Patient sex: F
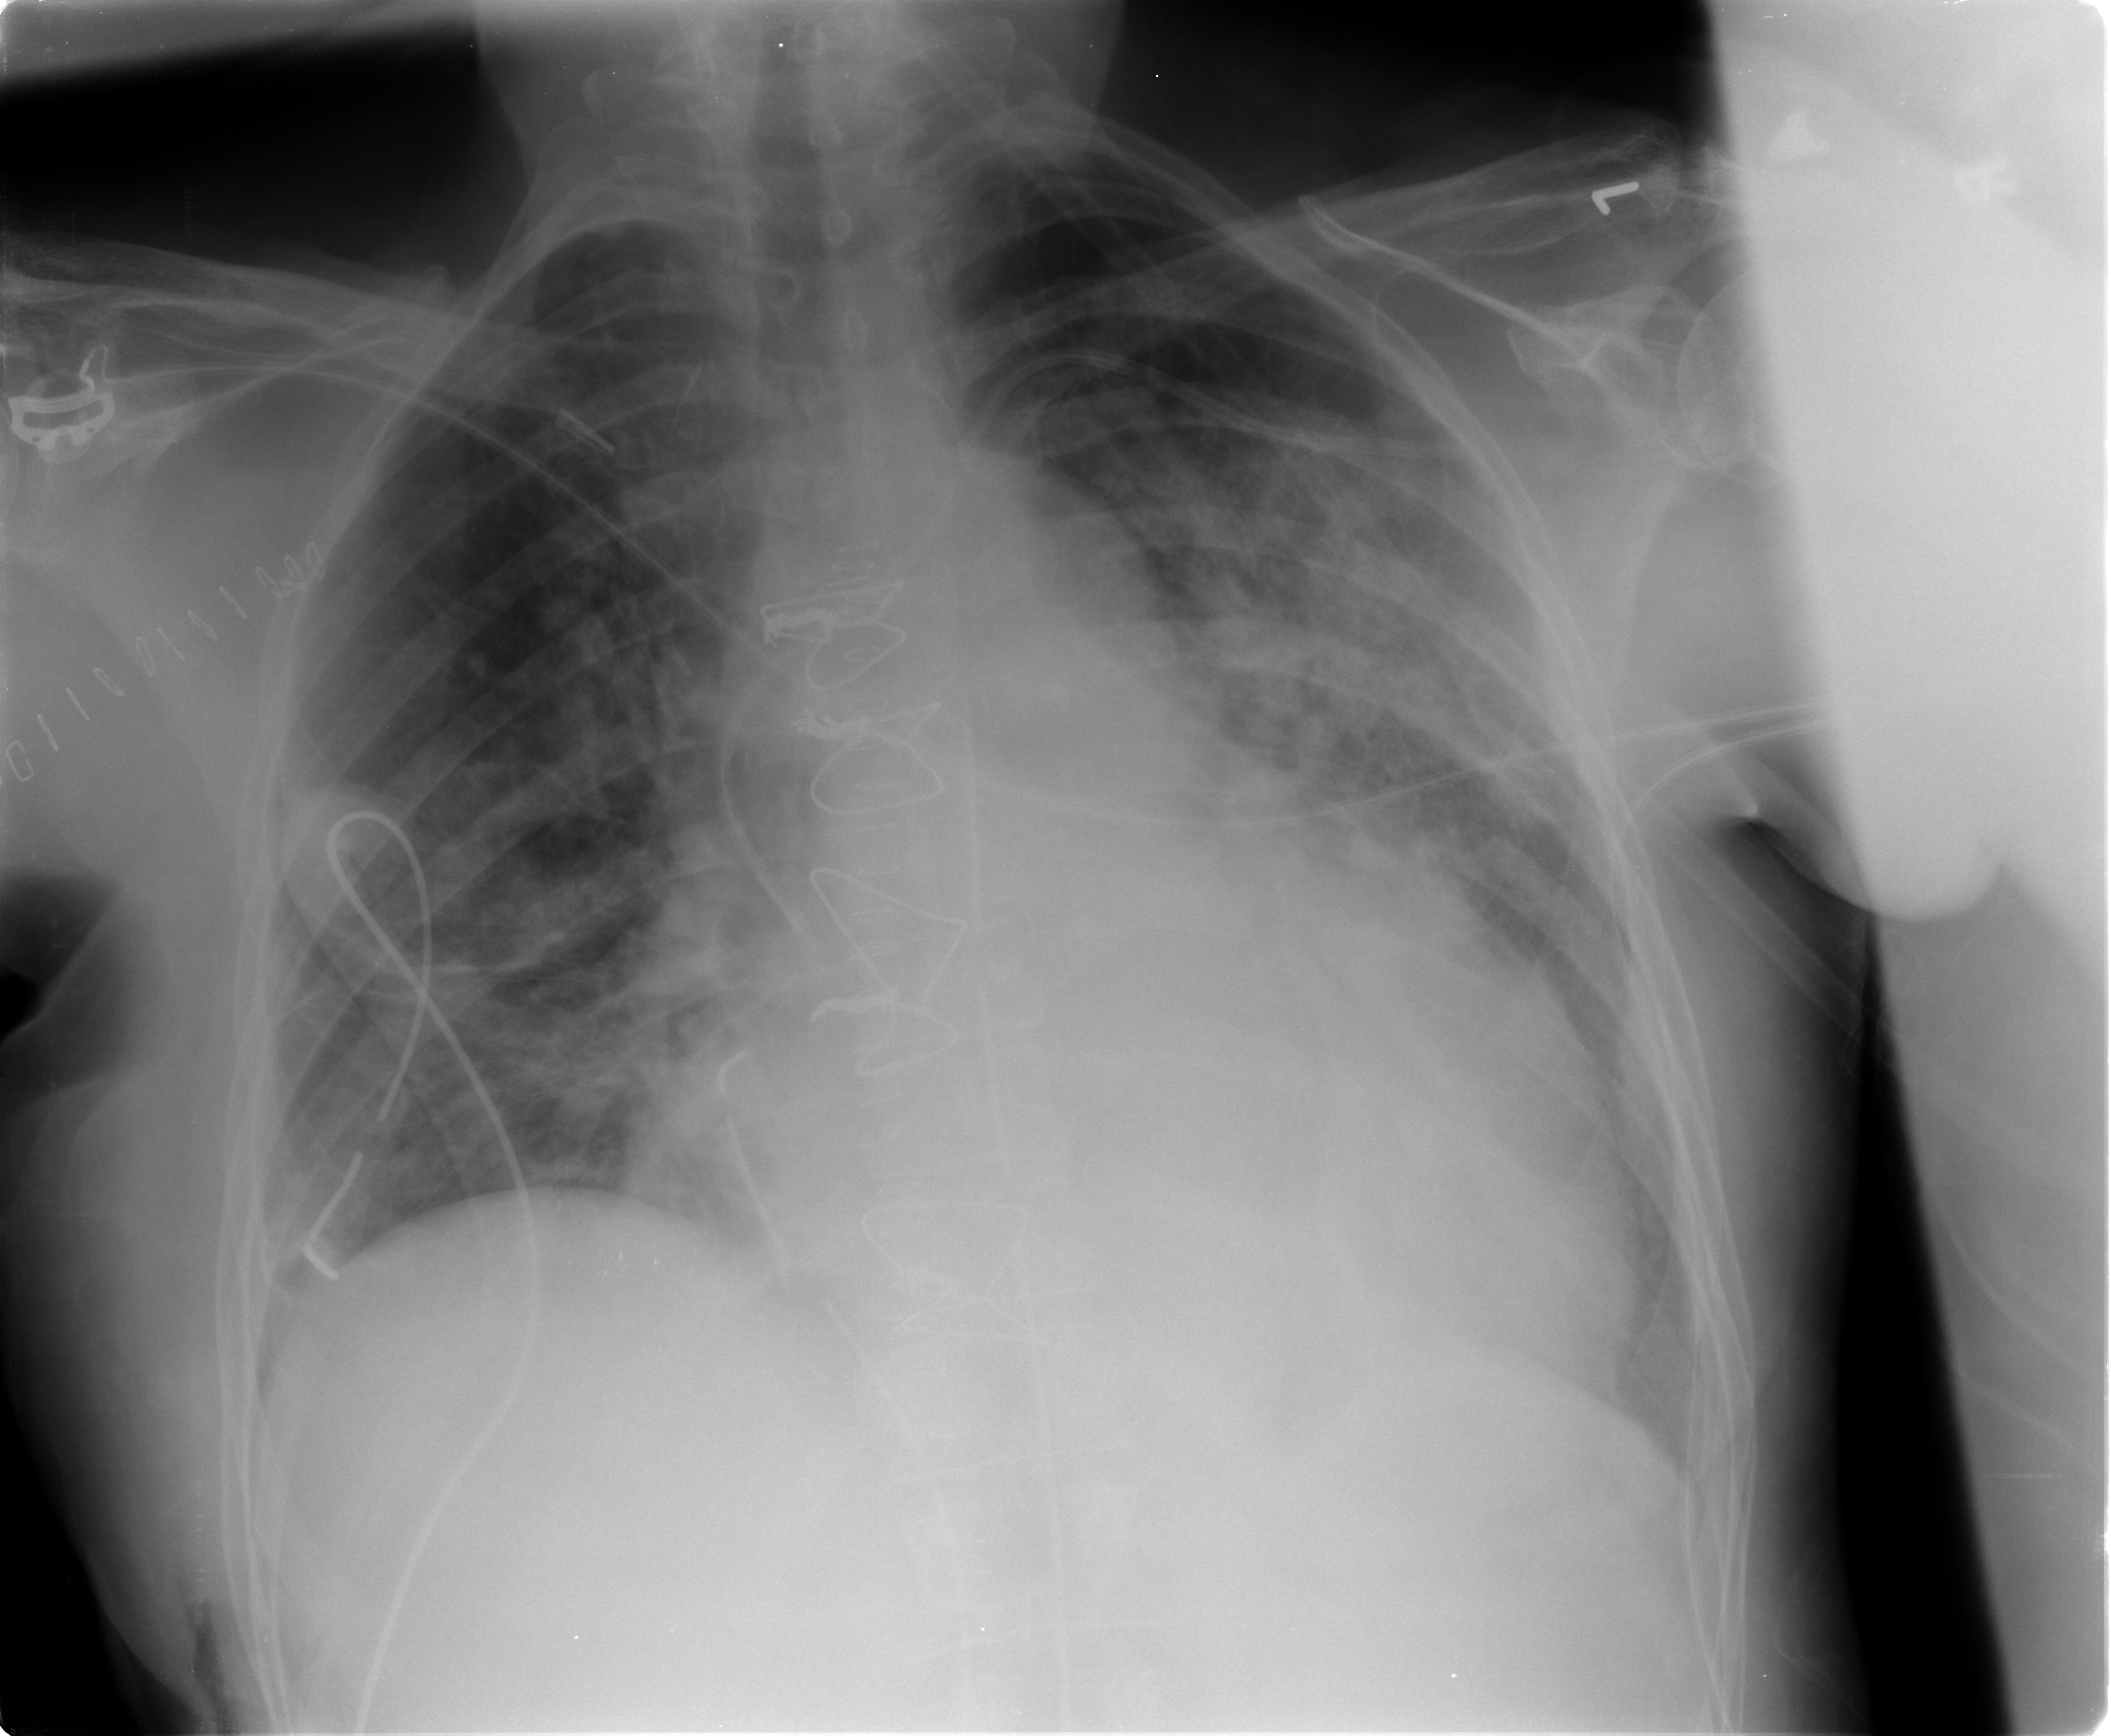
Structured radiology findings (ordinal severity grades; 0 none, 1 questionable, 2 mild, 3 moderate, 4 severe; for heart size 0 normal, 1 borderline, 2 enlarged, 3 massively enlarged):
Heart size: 2
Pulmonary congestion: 2
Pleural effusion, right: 0
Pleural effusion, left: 1
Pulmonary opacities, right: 2
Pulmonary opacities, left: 3
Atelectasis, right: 2
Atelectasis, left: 2